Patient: sex F, age 44
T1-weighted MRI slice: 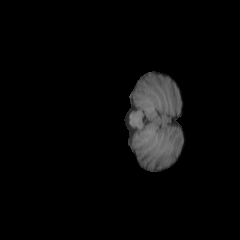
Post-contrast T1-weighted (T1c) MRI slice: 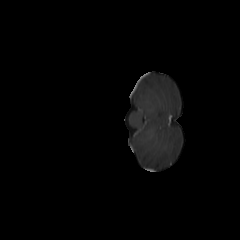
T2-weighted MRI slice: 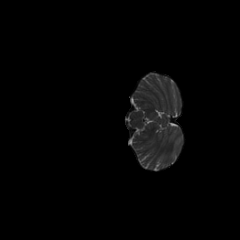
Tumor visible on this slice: no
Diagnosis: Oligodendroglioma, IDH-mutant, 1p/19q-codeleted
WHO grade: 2